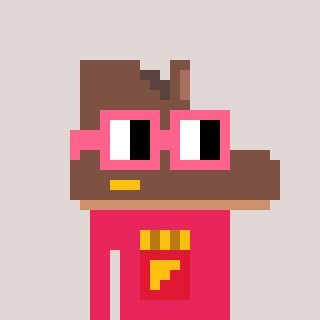
a pixel art character with square pink glasses, a boot-shaped head and a redpinkish-colored body on a warm background